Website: walmart
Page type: account-selection
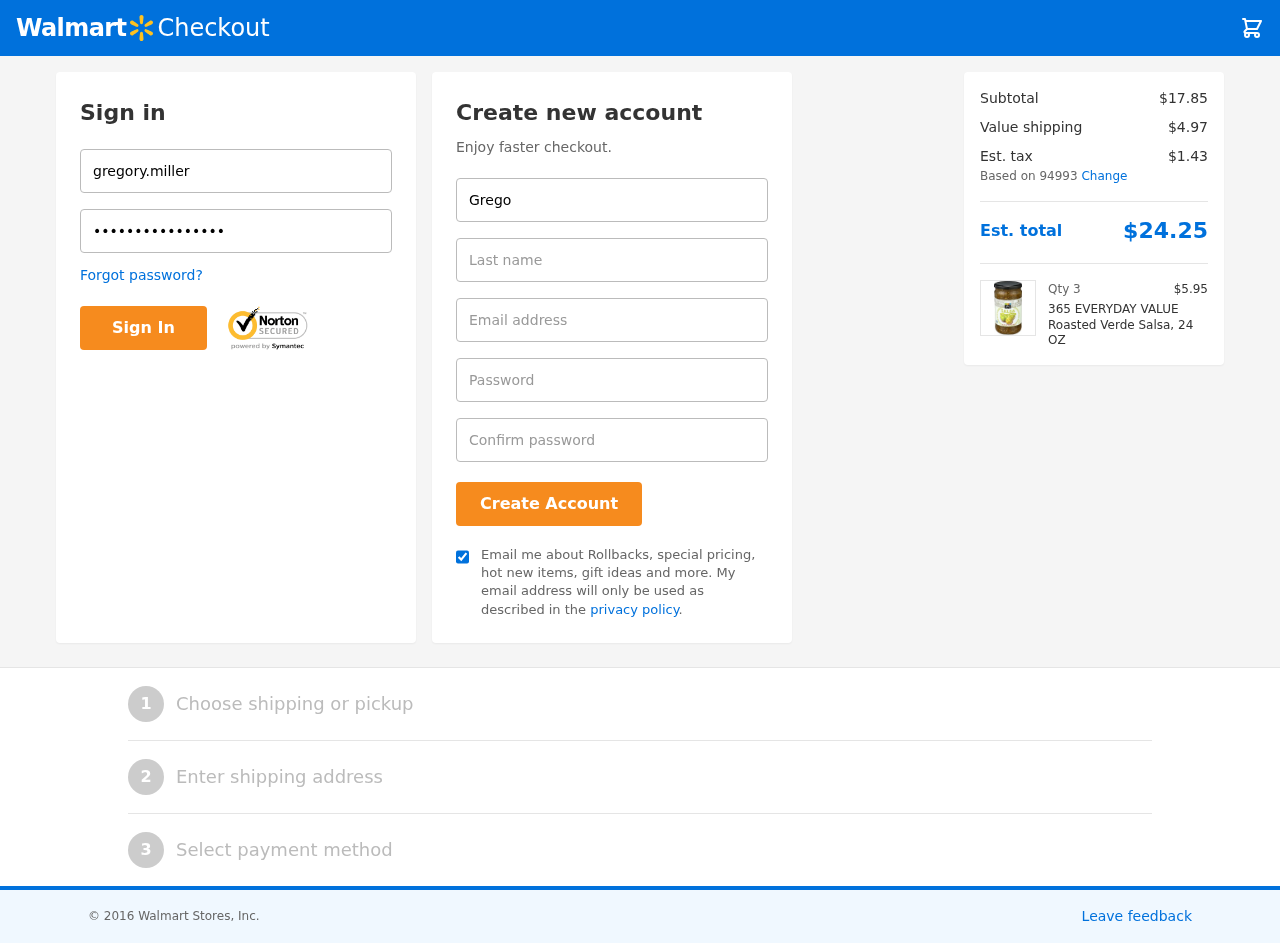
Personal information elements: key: PII_EMAIL
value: gregory.miller@hotmail.com
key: PII_FIRSTNAME
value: Gregory
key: PII_LASTNAME
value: Miller
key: PII_LOGIN_USERNAME
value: gregory.miller
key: PII_POSTCODE
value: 94993
Product elements: key: PRODUCT1_NAME
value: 365 EVERYDAY VALUE Roasted Verde Salsa, 24 OZ
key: PRODUCT1_PRICE
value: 5.95
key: PRODUCT1_QUANTITY
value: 3
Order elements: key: ORDER_SUBTOTAL
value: $17.85
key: ORDER_SHIPPING_COST
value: $4.97
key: ORDER_TAX
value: $1.43
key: ORDER_TOTAL
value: $24.25